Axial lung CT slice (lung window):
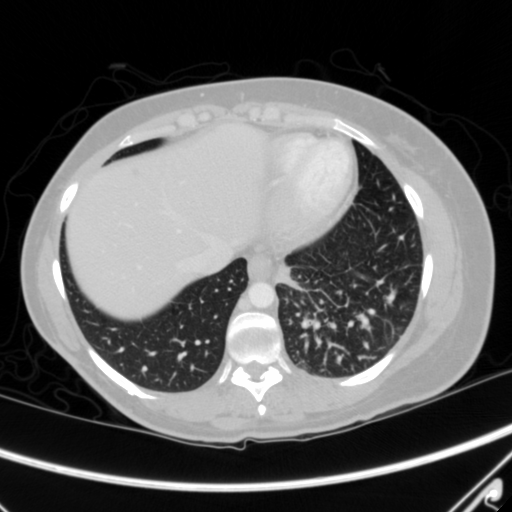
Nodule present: no